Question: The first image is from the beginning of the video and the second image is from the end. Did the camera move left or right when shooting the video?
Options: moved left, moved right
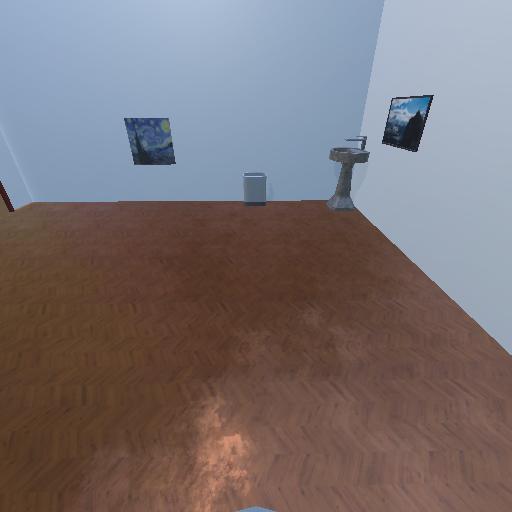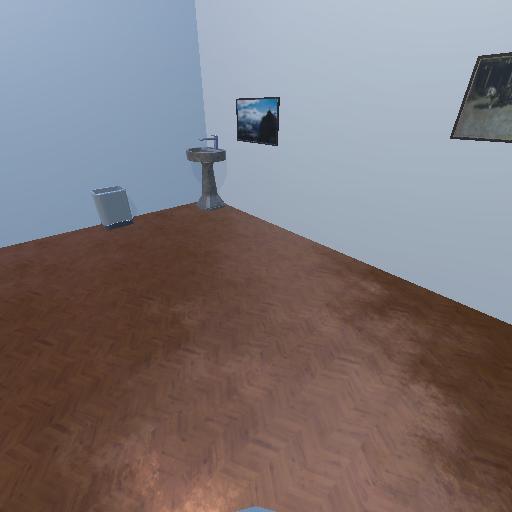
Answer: moved left